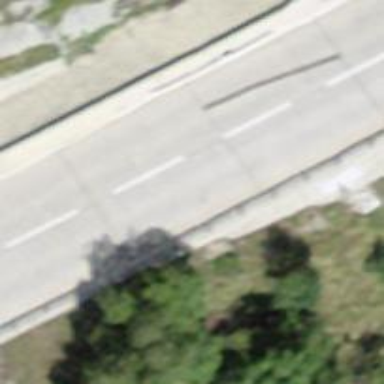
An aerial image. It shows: Asphalt road classified as primary highway.